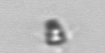
Label: Pyramimonas